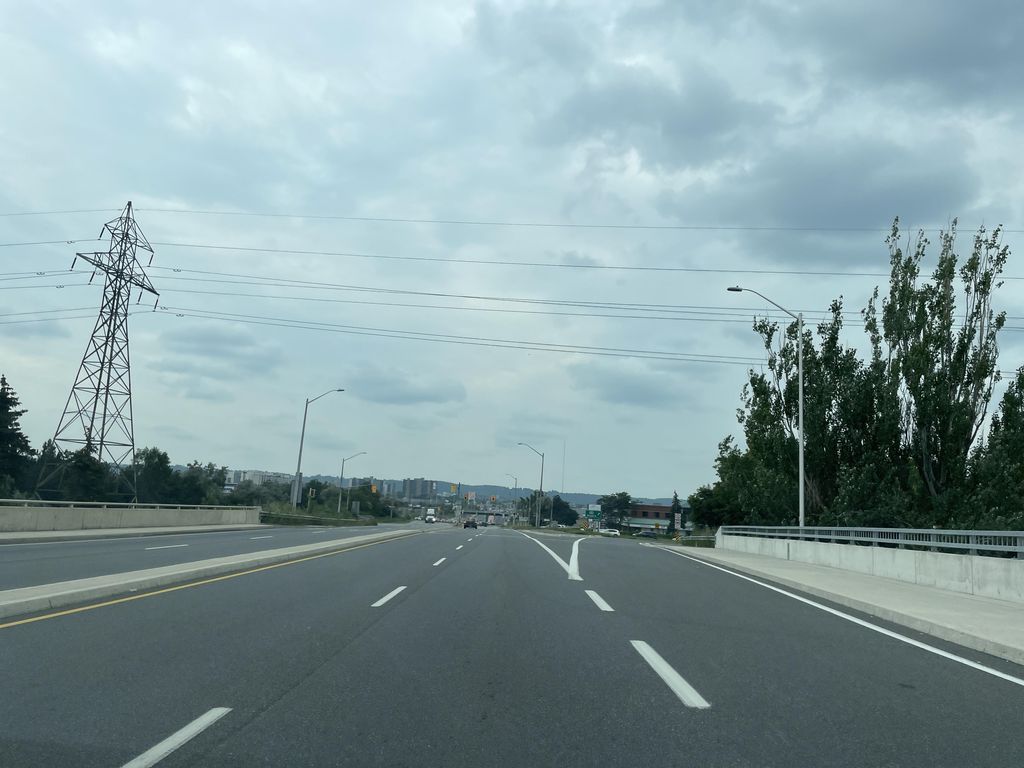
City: hamilton